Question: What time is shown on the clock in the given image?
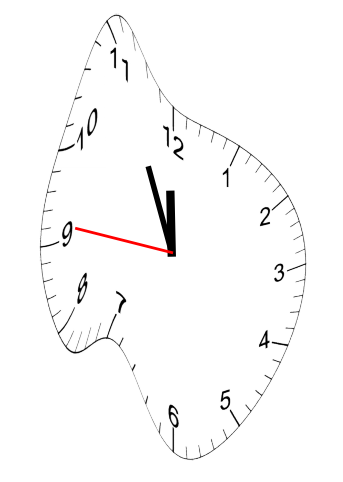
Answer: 11:55:46